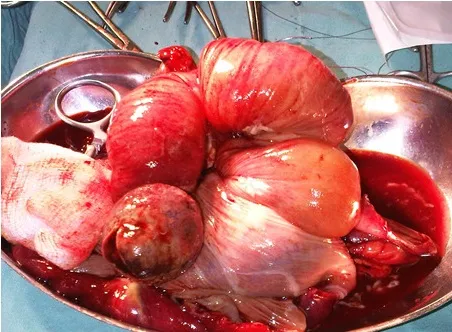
Resected bowel.
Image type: medical_photograph (other_medical_photograph)